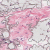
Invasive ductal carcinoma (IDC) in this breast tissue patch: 0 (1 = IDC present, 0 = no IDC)